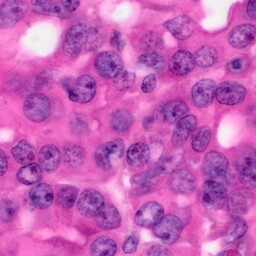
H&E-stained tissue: Pancreatic